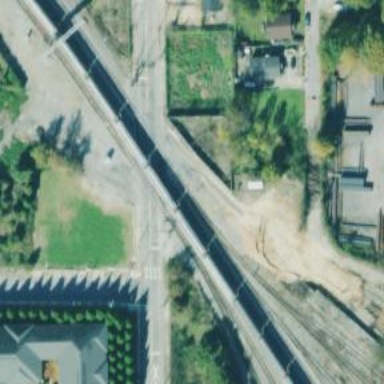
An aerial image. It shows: Level crossing on the railway with lights.